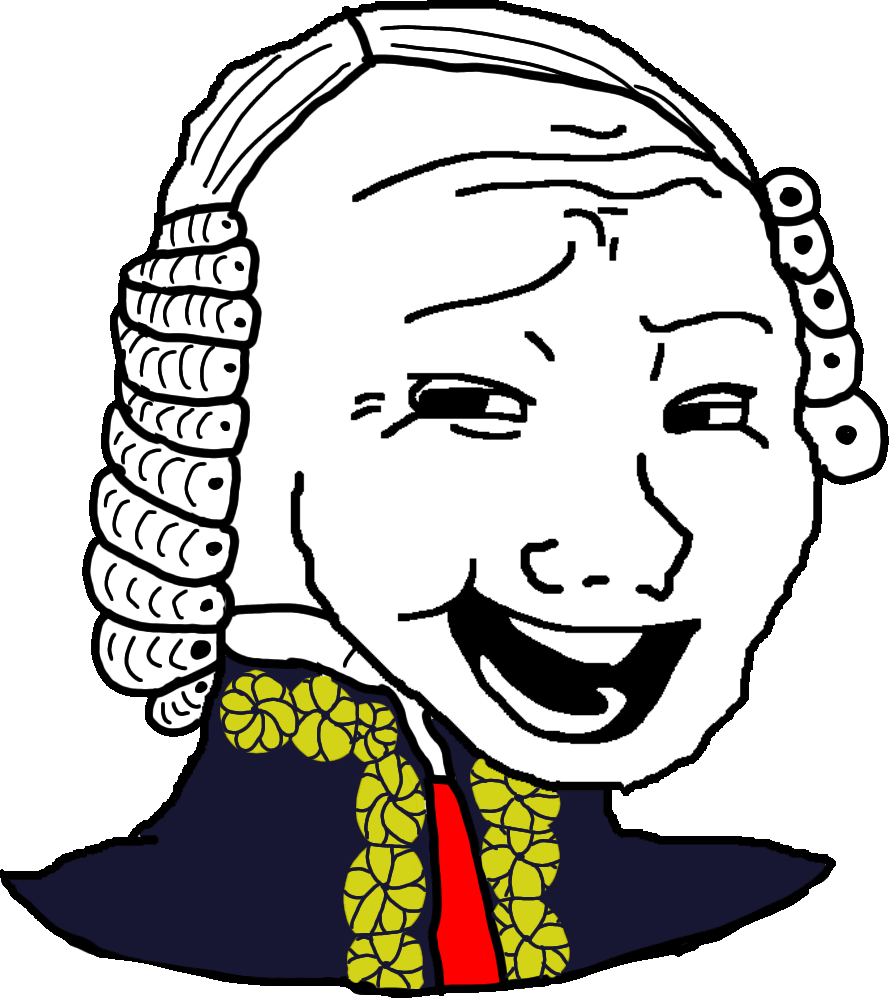
Label: 5_Smugjak